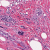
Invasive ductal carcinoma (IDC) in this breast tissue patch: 0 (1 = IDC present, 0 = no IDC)